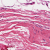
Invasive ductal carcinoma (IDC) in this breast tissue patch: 0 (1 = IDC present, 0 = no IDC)